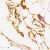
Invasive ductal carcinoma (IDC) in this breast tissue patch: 0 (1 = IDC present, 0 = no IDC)